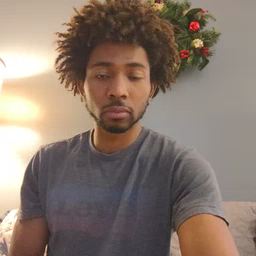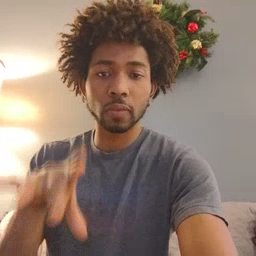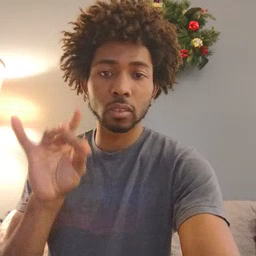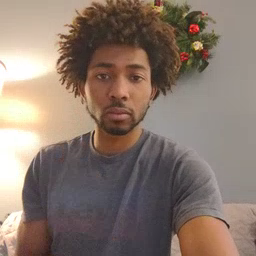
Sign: find